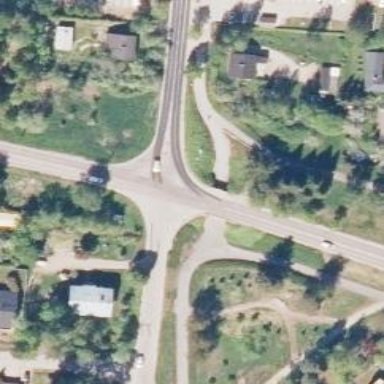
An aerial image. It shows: Road with "give way" sign.